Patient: sex F, age 58
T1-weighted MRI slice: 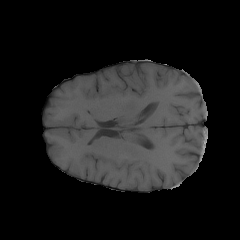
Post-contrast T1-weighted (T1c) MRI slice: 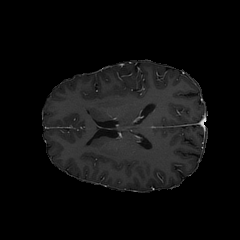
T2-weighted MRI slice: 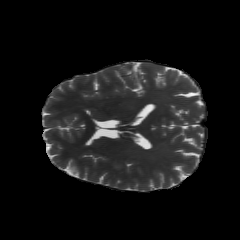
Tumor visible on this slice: no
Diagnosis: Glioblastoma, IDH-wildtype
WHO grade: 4